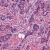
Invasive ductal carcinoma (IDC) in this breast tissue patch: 1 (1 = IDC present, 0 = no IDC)